Field crop: tomato
Growth stage: 2
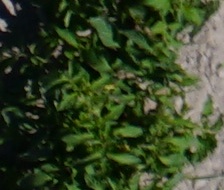
Species: tomato